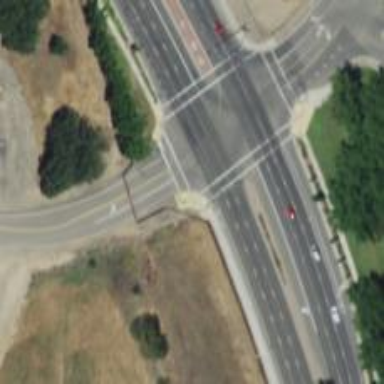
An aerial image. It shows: Busway road.